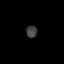
Tissue: lung
Cell type: T cells
Senescence score: 0.2244
Nuclear area (px): 127
Mean DAPI intensity: 64.378